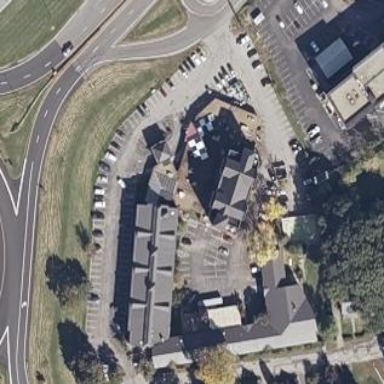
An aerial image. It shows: Commercial building housing restaurant.